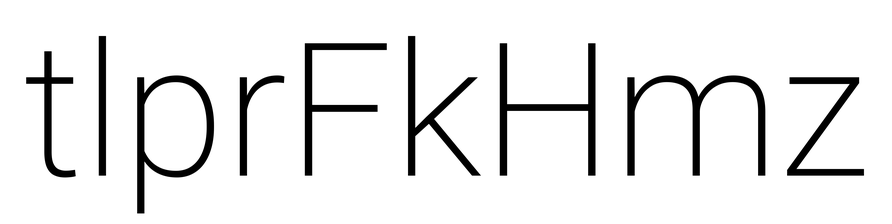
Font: Roboto_ExtraLight